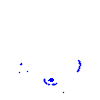
Particle: proton